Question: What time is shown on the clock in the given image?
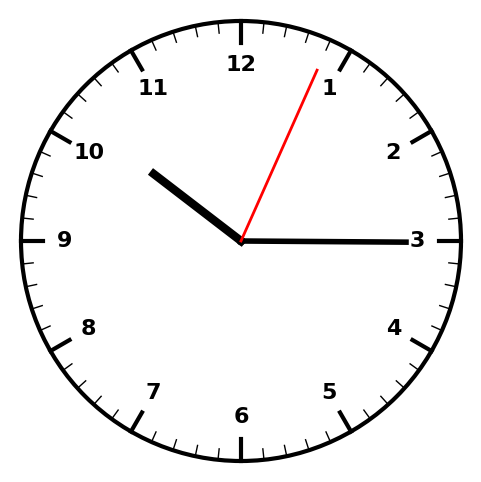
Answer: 10:15:04